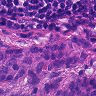
Metastatic tissue present: yes